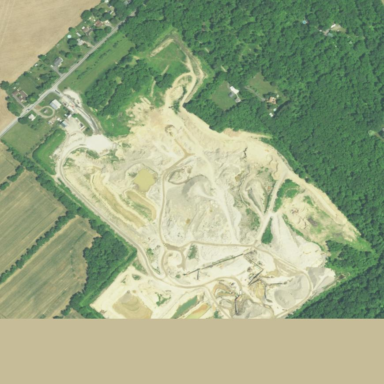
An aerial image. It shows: Quarry area.